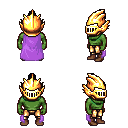
a pixel art fantasy rpg character, male body template, orc, green skin, lavender cape, gold greaves, raven short topknot hairstyle, gold helm, brown shoes, four views (front, back, left, right), 2x2 character sprite sheet, small pixel art, hard edges, no anti-aliasing